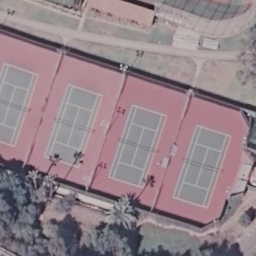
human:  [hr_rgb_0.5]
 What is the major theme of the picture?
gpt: tennis court